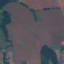
Label: Pasture